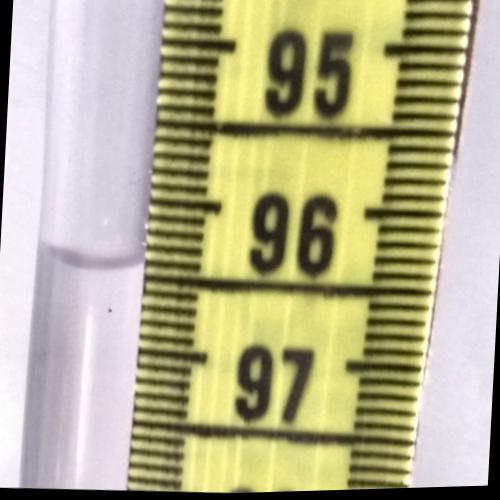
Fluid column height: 96.4 cm